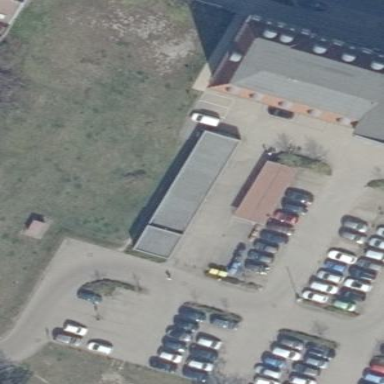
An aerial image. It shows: Group of garages.